Question: Rather than reinvent the wheel, I'd like to utilize an open source load balancer for my Java backend. I'll be using GlassFish as the app server (running an 'EAR'), and each app server will most likely be running on an Ubuntu Server VM.

So the load balancer will (although I'm open for other ideas!) be its own Ubuntu Server VM running some sort of open source load balancing software. As to what this is (please note the big "'?'" in the diagram!) I don't really care so long as it:
- - - - -
Just wondering what my (best) options were. So far I've scouted out:
- 'HTTPd'- -
But nothing is blowing my doors down as being the end-all-be-all-obvious-solution to my requirements. Thanks in advance for any suggestions or nudges in the right direction!
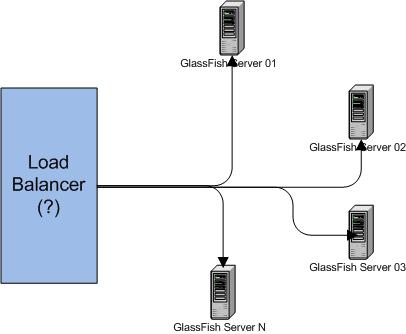
Answer: GlassFish Server Open Source Edition supports AJP (mod_jk, mod_proxy, see the administration guide in the <URL>. Oracle GlassFish Server ships with a plugin that works with Apache httpd, IIS, and the Oracle iPlanet Web Server.
Hope this helps.